Interaction volume radius: 5 \u00c5
Interaction volume height: 30 \u00c5
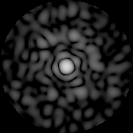
Disorder parameter: 0.8559